Milling tool wear sample.
Tool blade image: 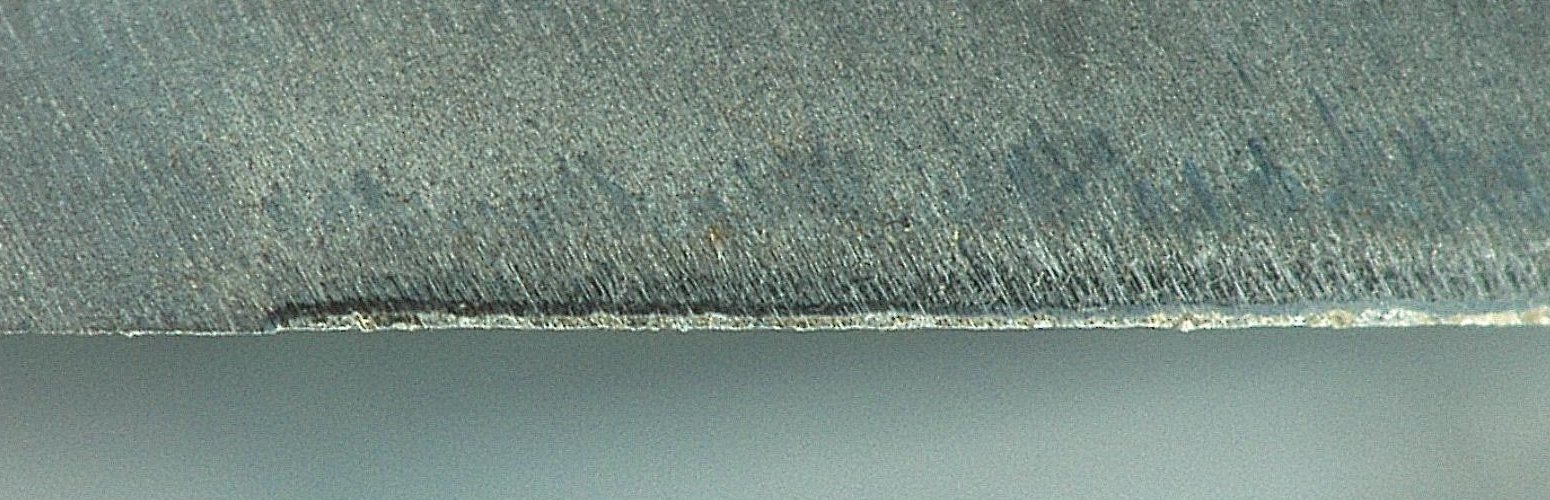
Chip image: 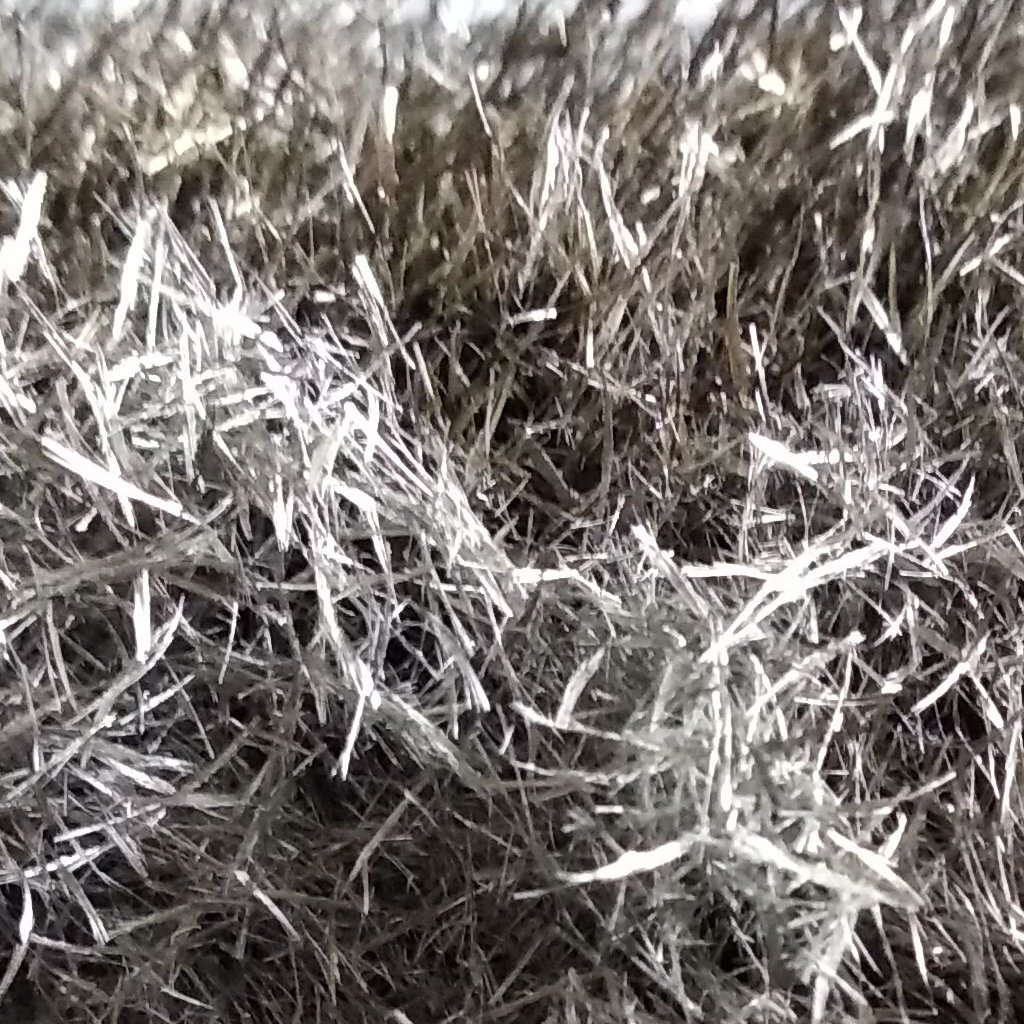
Workpiece image: 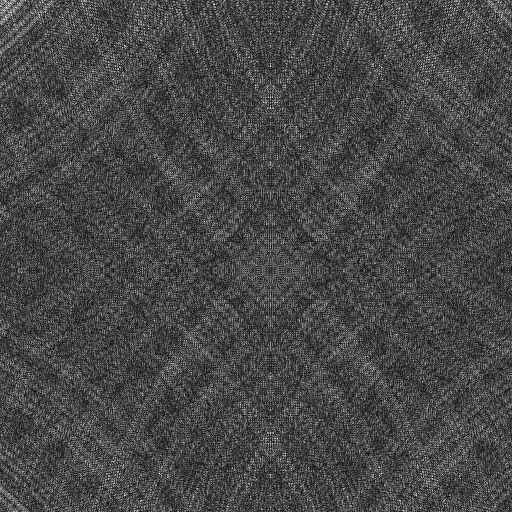
Tool wear state: sharp
Gaps: 6.28
Flank wear: 47.56
Overhang: 8.73
Force-signal Mel-spectrograms (X, Y, Z axes): 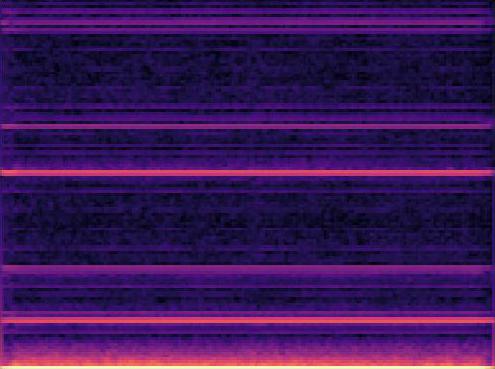 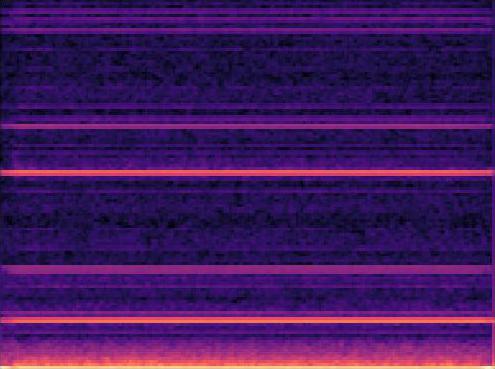 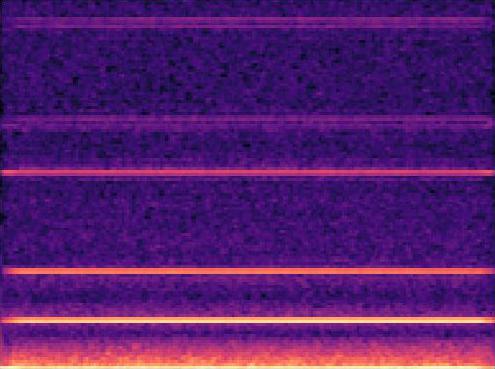
Force-signal scalograms (X, Y, Z axes): 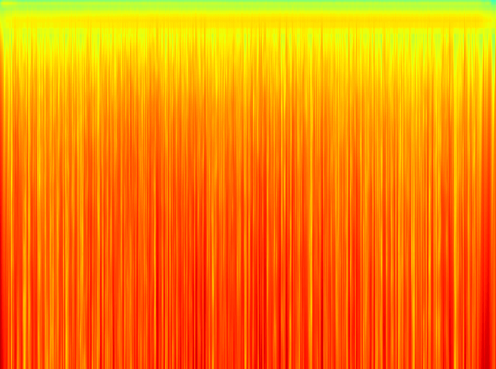 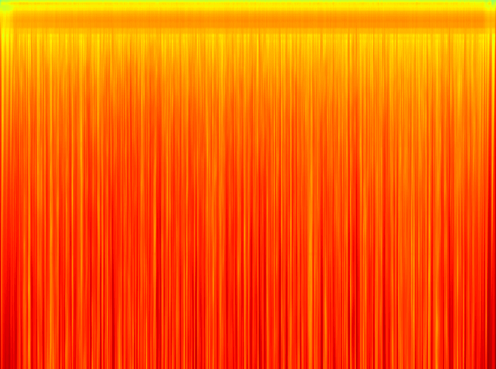 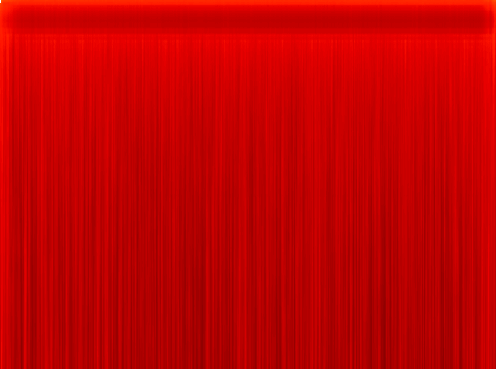
Force phase: initial_break_in_wear